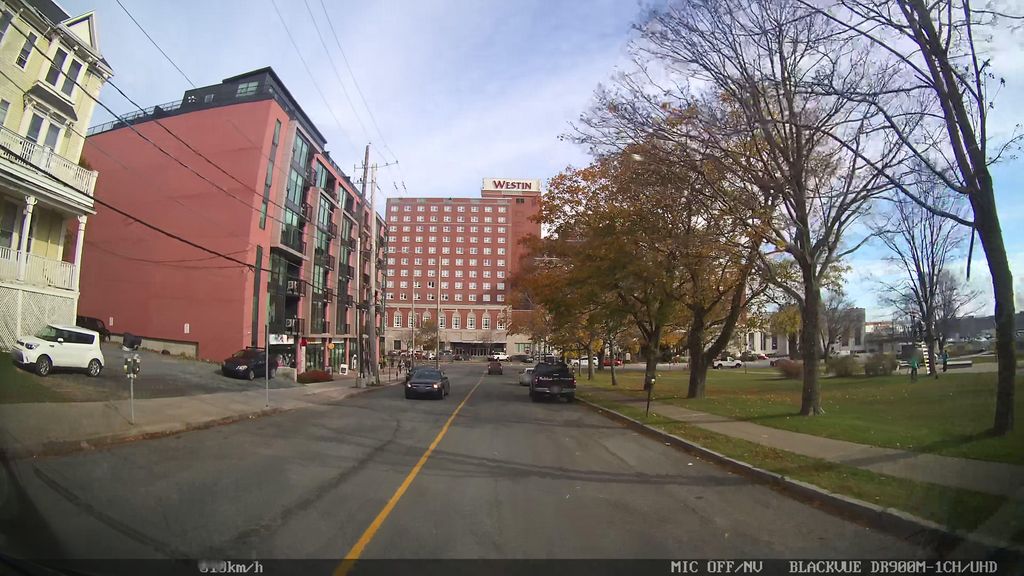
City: halifax